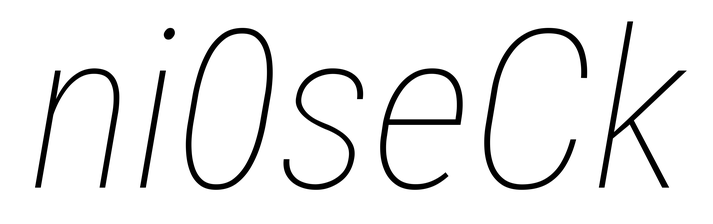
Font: Roboto-Italic_Condensed_Thin_Italic